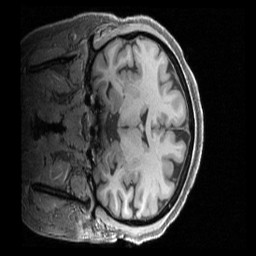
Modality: T1w
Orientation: coronal
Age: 30
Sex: female
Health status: ill
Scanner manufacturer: siemens
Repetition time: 2.4 s
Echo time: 0.00231 s